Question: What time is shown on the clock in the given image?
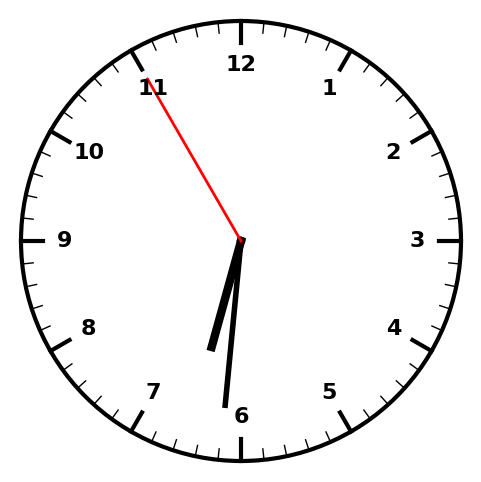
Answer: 06:30:55